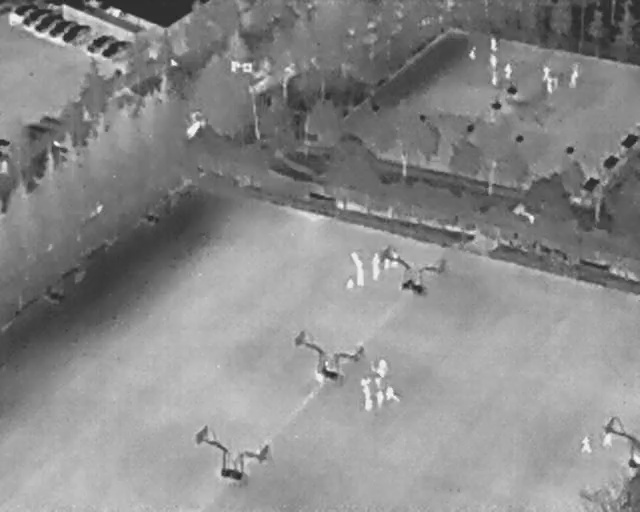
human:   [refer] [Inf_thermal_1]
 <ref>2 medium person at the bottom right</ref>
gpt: <box>[[92, 84, 96, 86, 2], [90, 85, 93, 88, 2]]</box>

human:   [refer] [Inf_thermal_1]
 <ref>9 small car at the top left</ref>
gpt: <box>[[17, 6, 19, 12, 145], [14, 5, 16, 11, 145], [10, 3, 12, 9, 145], [8, 2, 10, 8, 145], [6, 1, 8, 7, 145], [4, 0, 6, 6, 145], [4, 23, 6, 27, 26], [7, 21, 8, 25, 26], [3, 0, 4, 4, 171]]</box>

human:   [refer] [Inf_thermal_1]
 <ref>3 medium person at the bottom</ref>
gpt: <box>[[59, 75, 62, 78, 2], [58, 70, 61, 73, 2], [56, 75, 58, 77, 2]]</box>

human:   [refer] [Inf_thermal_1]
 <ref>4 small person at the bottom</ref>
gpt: <box>[[58, 73, 60, 75, 2], [58, 77, 60, 78, 2], [56, 73, 57, 75, 2], [56, 78, 58, 80, 2]]</box>

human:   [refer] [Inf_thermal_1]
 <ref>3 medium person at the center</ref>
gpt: <box>[[60, 49, 62, 51, 2], [57, 51, 59, 54, 2], [55, 53, 57, 55, 2]]</box>

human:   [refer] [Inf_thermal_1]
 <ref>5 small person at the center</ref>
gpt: <box>[[59, 50, 61, 51, 2], [57, 49, 59, 51, 2], [54, 49, 56, 51, 2], [55, 50, 56, 52, 2], [53, 54, 55, 56, 2]]</box>

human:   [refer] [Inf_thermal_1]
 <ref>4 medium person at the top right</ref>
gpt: <box>[[87, 14, 91, 15, 5], [84, 15, 87, 17, 2], [83, 13, 86, 15, 2], [77, 12, 80, 14, 2]]</box>

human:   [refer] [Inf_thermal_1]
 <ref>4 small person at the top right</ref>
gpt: <box>[[76, 7, 78, 9, 2], [75, 11, 78, 12, 2], [76, 14, 78, 16, 2], [72, 9, 75, 11, 2]]</box>